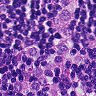
Metastatic tissue present: yes